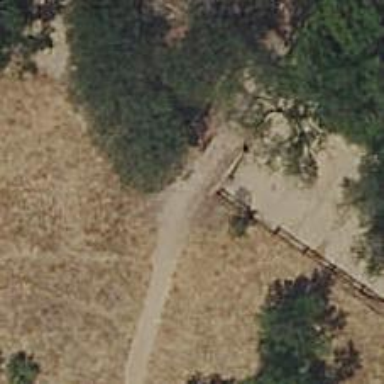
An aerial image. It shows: Gate.